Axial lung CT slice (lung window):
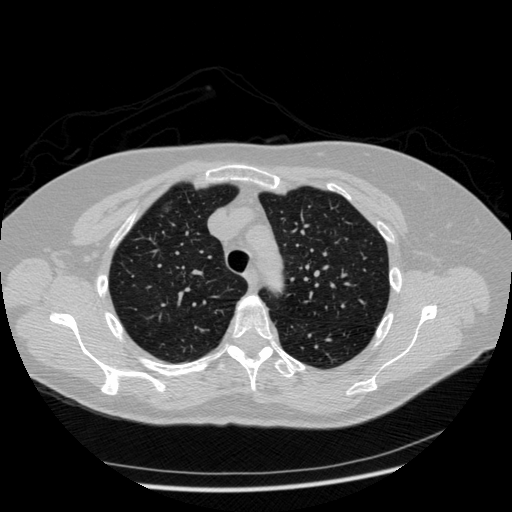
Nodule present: yes
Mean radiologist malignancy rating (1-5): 2.75